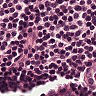
Metastatic tissue present: no